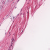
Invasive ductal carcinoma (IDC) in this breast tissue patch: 0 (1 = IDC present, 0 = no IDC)